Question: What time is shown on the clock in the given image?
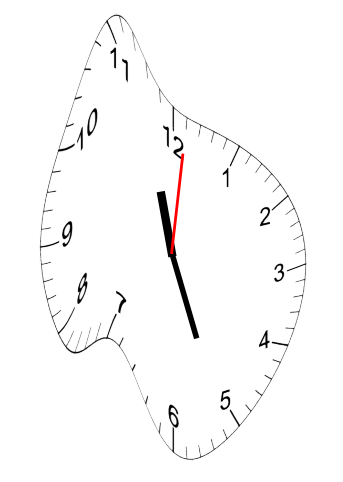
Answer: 11:26:01